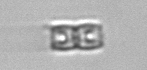
Label: Bacillariophyceae_morphotype1